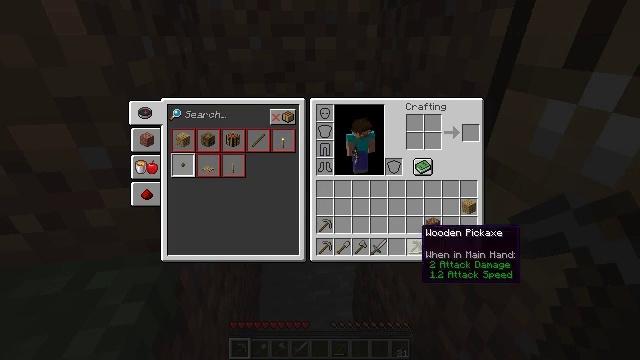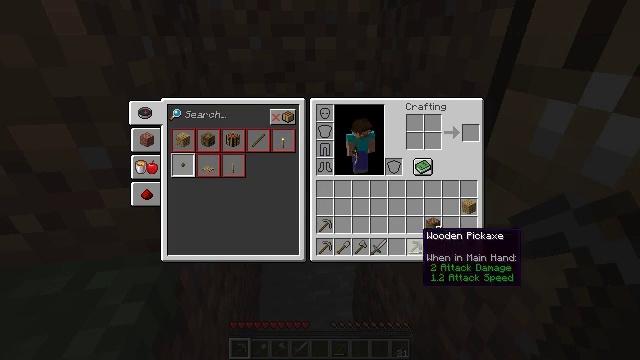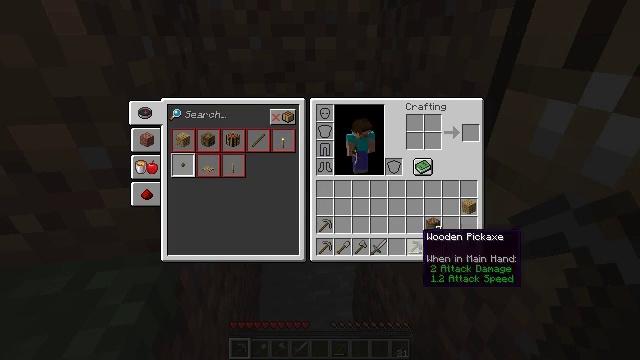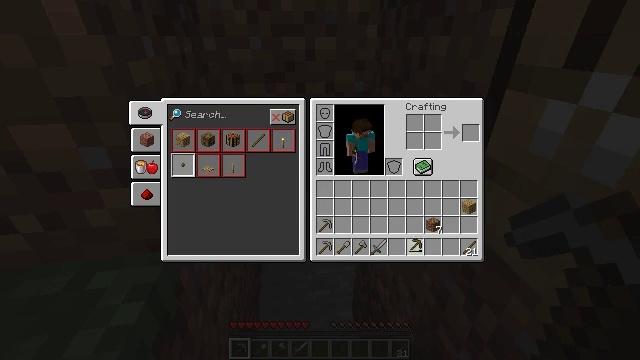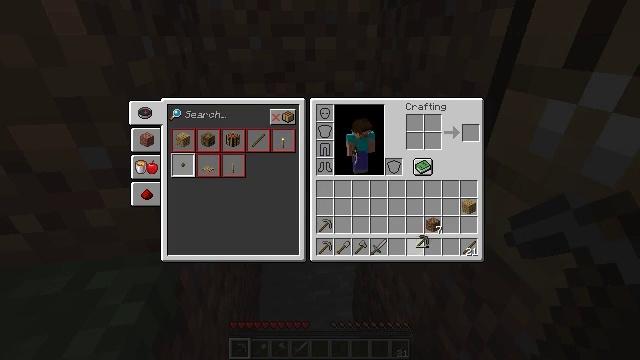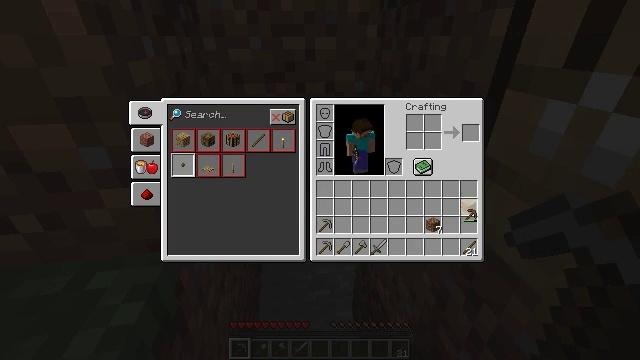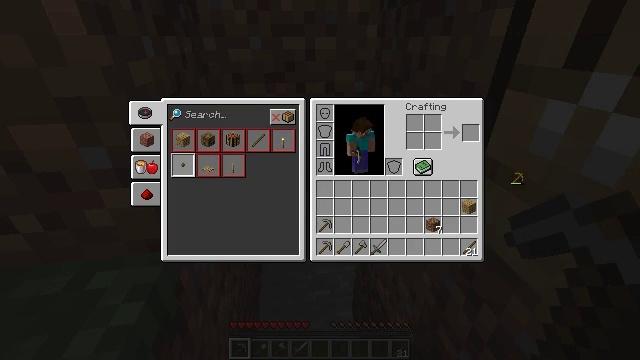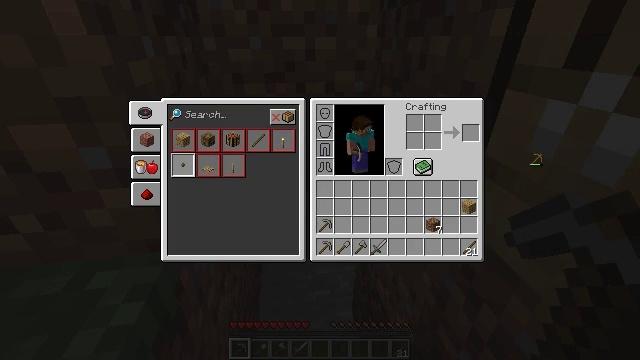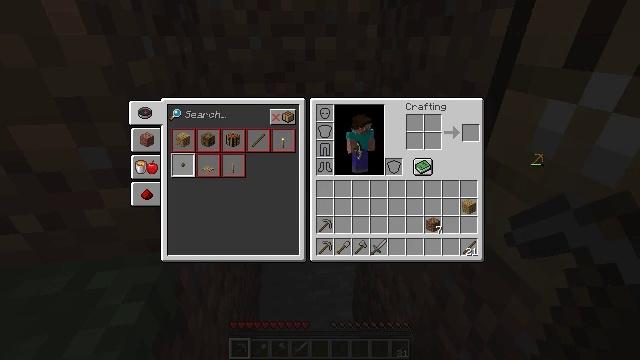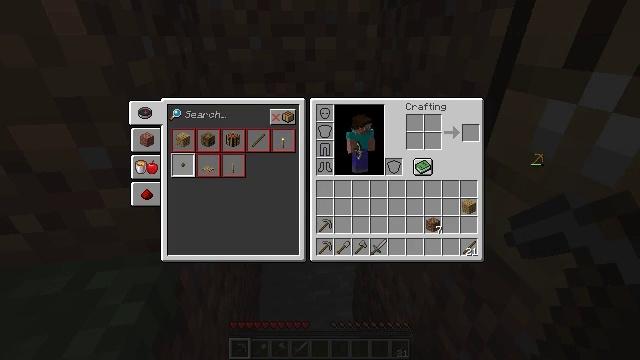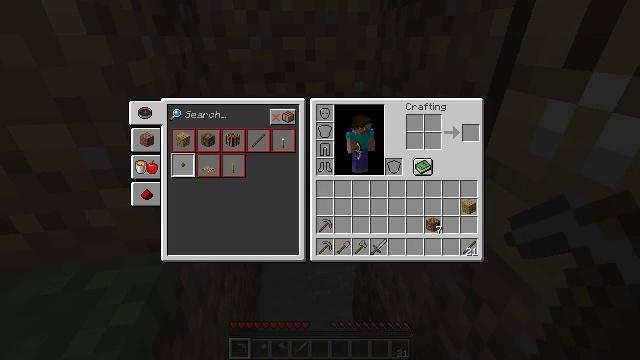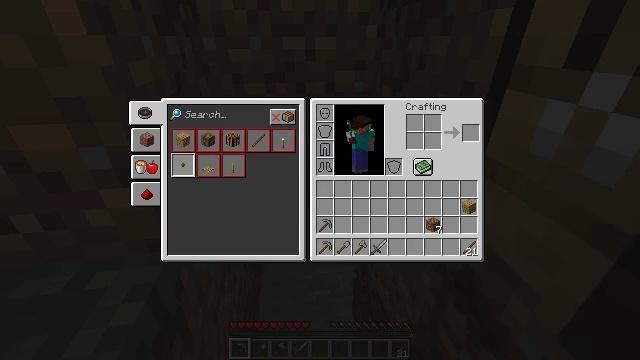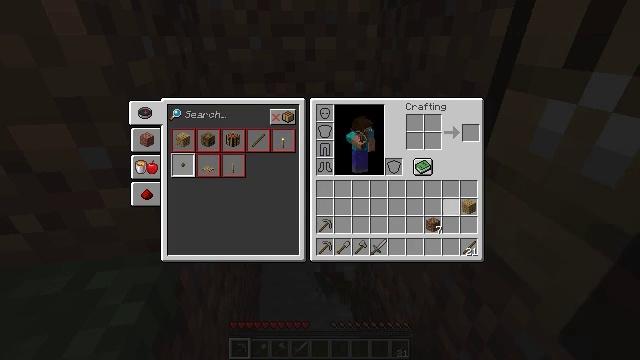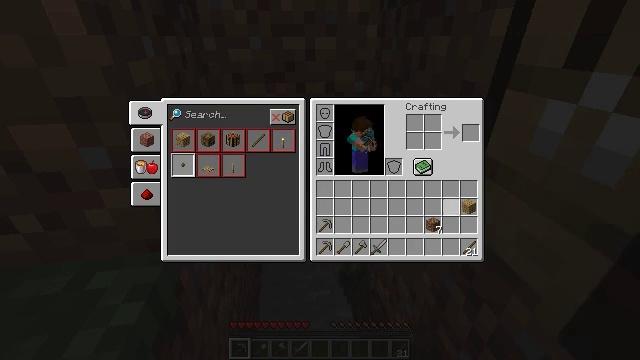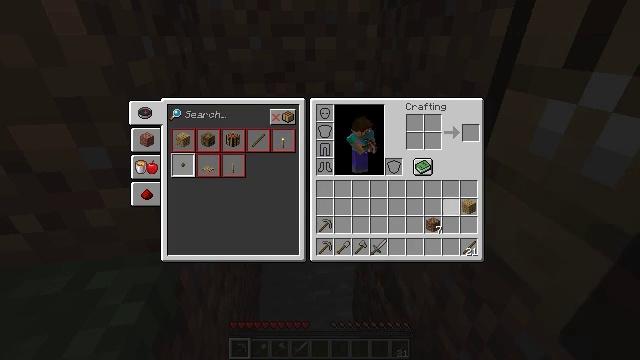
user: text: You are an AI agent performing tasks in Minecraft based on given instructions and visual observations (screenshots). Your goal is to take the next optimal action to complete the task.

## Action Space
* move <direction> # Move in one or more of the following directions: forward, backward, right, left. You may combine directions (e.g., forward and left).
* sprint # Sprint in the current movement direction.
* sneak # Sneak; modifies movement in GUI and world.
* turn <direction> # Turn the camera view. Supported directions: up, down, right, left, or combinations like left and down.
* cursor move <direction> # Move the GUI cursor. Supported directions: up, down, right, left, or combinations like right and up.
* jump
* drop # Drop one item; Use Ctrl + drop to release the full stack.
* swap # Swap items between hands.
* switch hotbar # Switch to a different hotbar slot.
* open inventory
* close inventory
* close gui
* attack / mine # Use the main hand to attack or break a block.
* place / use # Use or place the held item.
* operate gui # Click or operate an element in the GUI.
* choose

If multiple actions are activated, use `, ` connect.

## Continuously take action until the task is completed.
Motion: motion action
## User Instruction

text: Remove a wooden pickaxe from the inventory.
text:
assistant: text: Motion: no_op
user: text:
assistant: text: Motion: no_op
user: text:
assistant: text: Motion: operate gui
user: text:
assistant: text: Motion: cursor move right, operate gui
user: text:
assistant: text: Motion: cursor move right and up
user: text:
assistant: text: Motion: cursor move right and up
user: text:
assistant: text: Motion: cursor move right and up
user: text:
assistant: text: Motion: operate gui
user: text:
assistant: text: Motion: operate gui
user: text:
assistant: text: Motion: cursor move left
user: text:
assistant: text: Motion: cursor move left and down
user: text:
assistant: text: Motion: cursor move left and down
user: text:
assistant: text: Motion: no_op
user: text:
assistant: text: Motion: no_op
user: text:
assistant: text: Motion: no_op